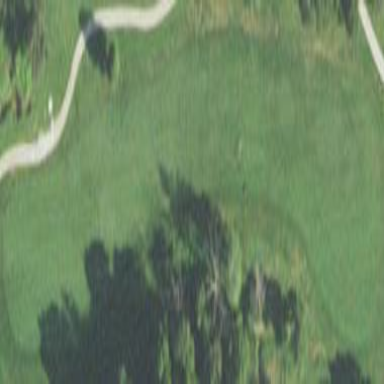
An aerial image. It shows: Golf fairway located in recreation ground. The area is designated for the sport of golf.